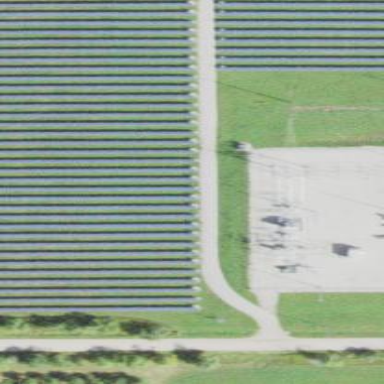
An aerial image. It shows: Solar power plant utilizing photovoltaic technology.